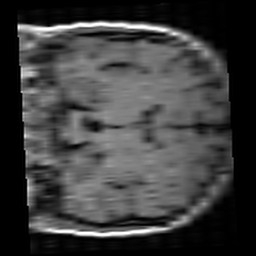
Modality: T1w
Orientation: coronal
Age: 21
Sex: female
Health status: healthy
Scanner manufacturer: siemens
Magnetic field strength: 3 T
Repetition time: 4.1 s
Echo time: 0.0085 s